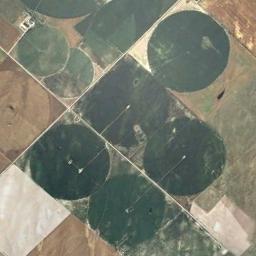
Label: circular_farmland